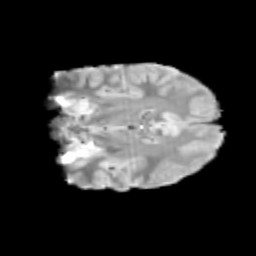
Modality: T2w
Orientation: coronal
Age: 12
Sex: female
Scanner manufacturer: siemens
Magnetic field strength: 3 T
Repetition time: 3.8 s
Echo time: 0.07 s